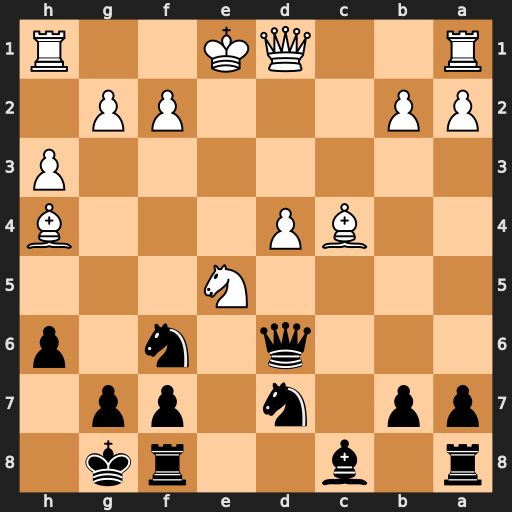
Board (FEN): r1b2rk1/pp1n1pp1/3q1n1p/4N3/2BP3B/7P/PP3PP1/R2QK2R
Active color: b
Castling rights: KQ
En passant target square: -
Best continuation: Nxe5 dxe5 Qb4+ Qd2 Qxc4